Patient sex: F
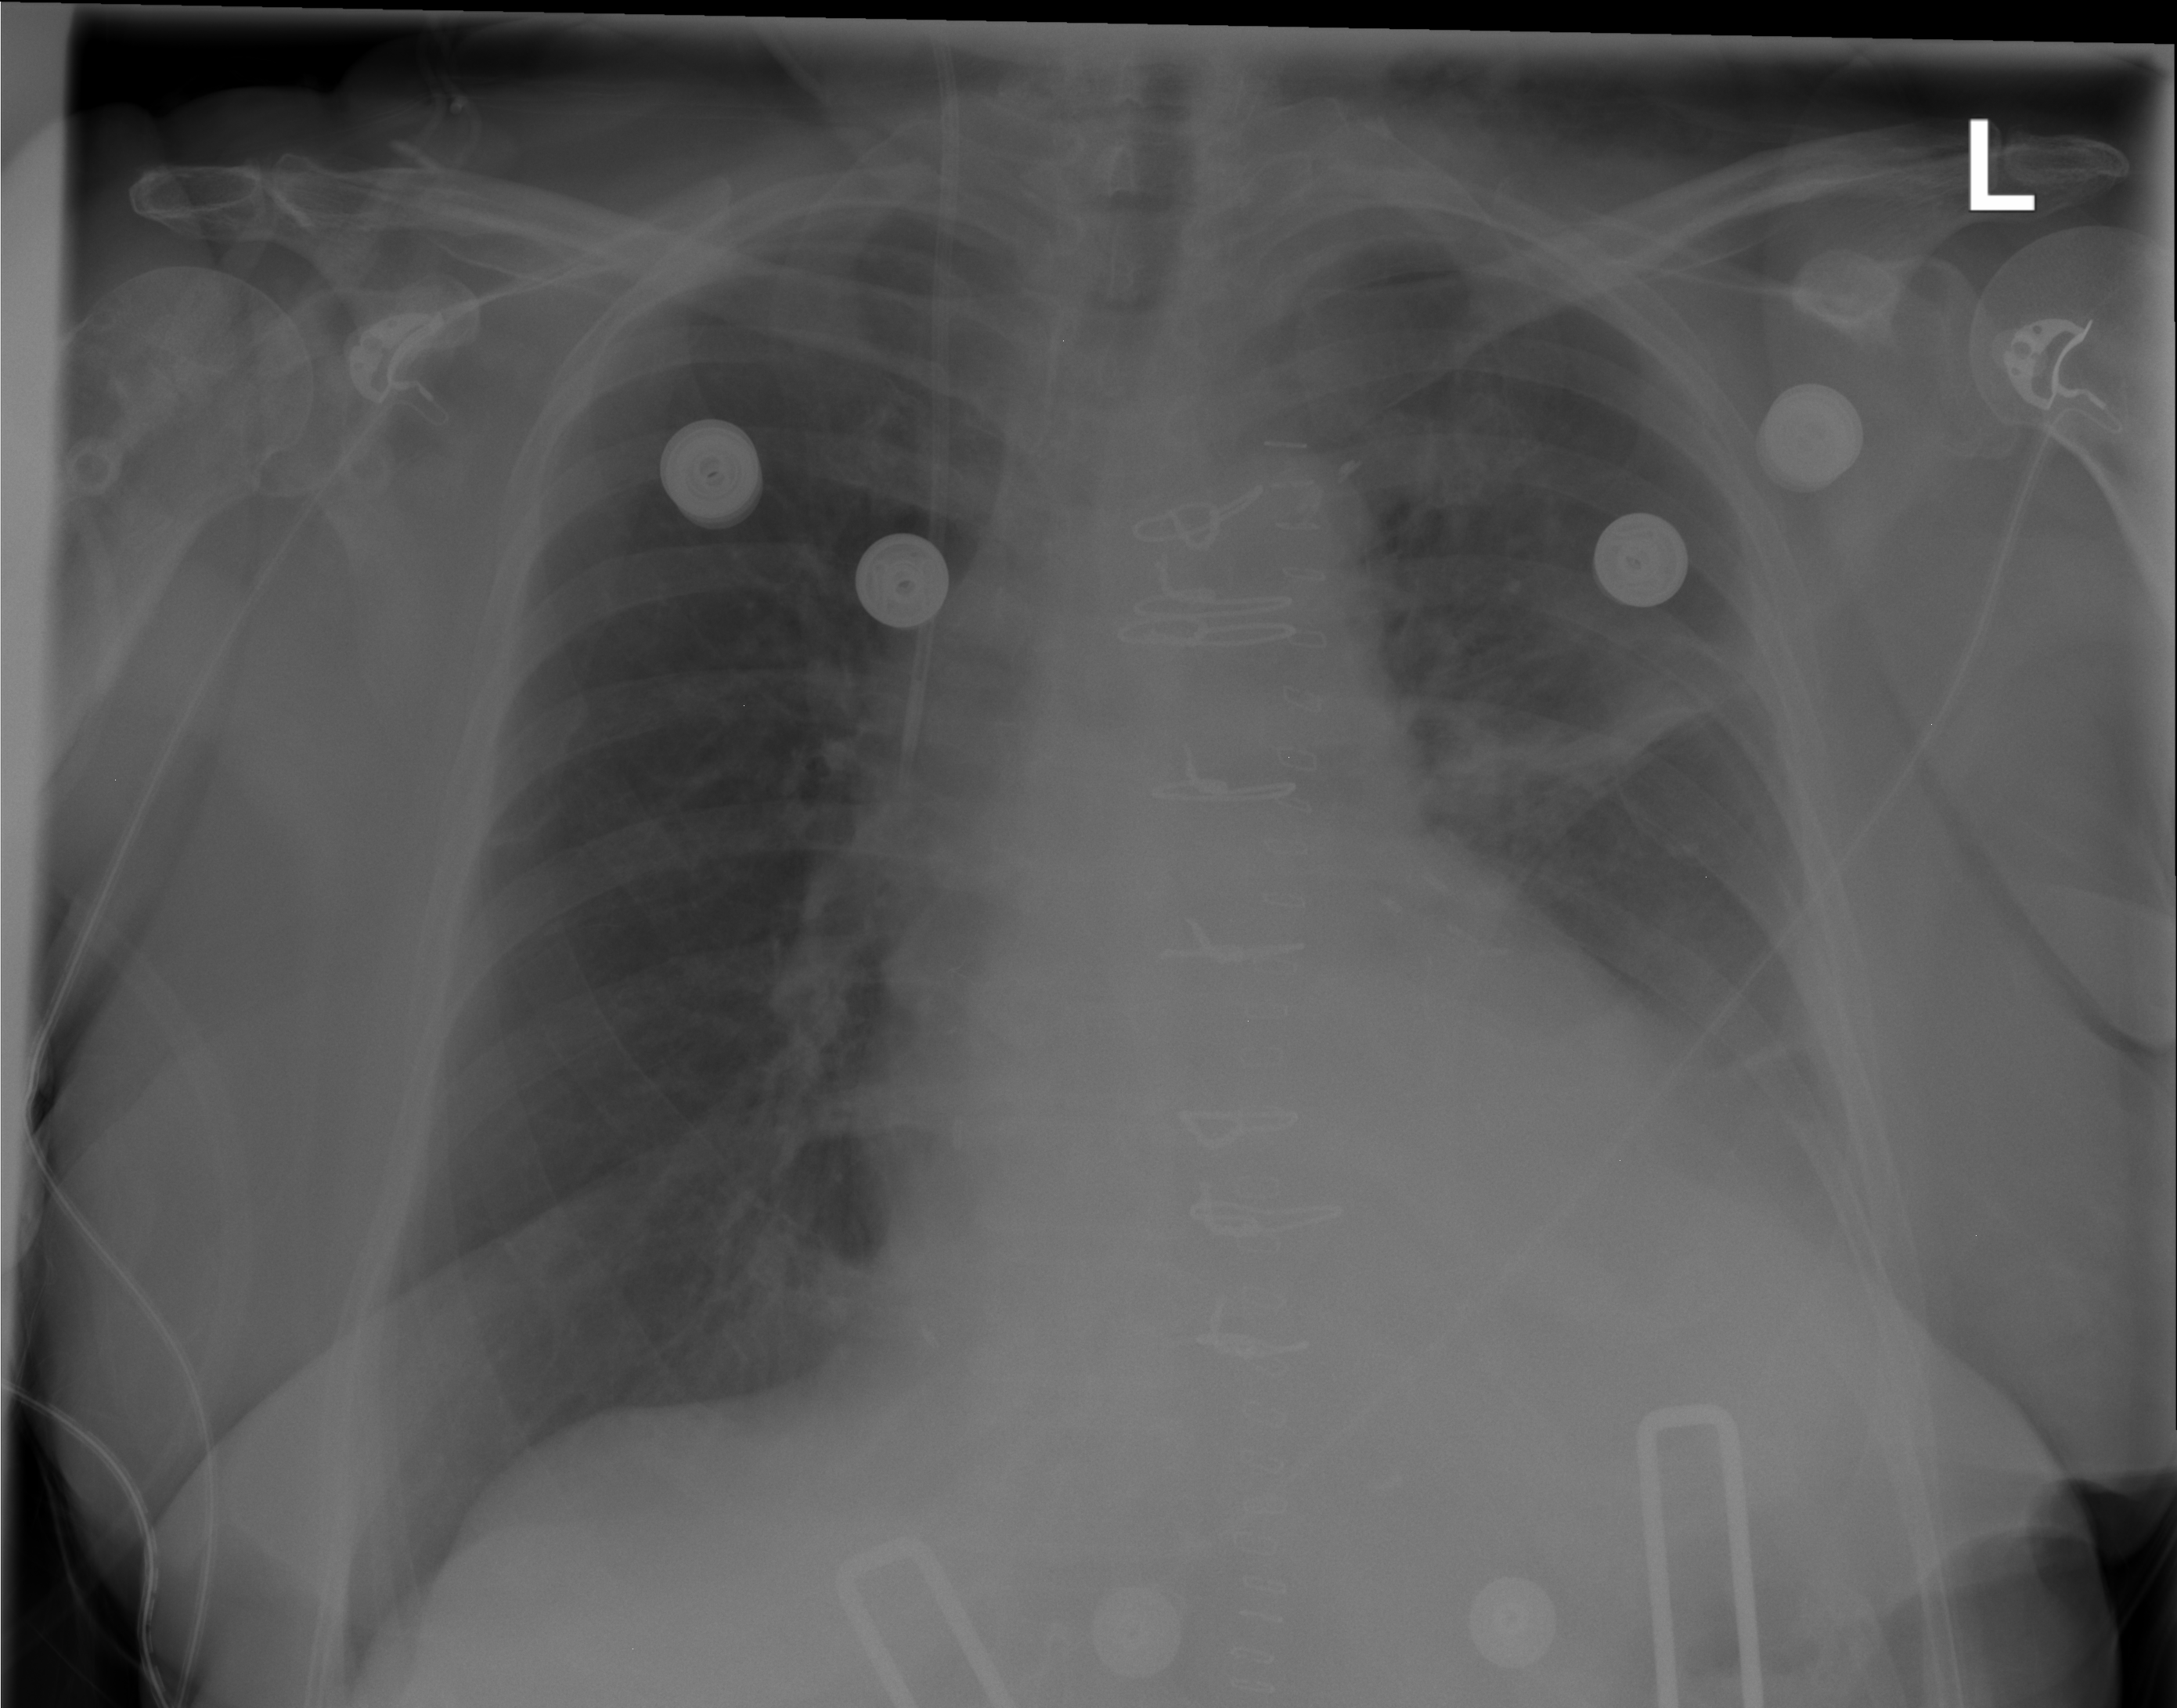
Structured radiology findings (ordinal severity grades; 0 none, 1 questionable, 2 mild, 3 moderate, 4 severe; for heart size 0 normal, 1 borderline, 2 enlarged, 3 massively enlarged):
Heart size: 2
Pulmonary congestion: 2
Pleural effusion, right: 0
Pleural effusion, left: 2
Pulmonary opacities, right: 2
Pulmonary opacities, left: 3
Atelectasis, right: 0
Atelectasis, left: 2